The plot shows how the frequency content of a bearing vibration signal evolves over time (STFT spectrogram). What is the most likely bearing condition (normal, inner_race, outer_race, ball)?
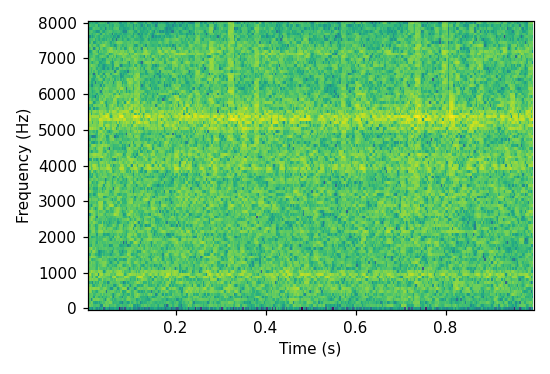
Answer: inner_race